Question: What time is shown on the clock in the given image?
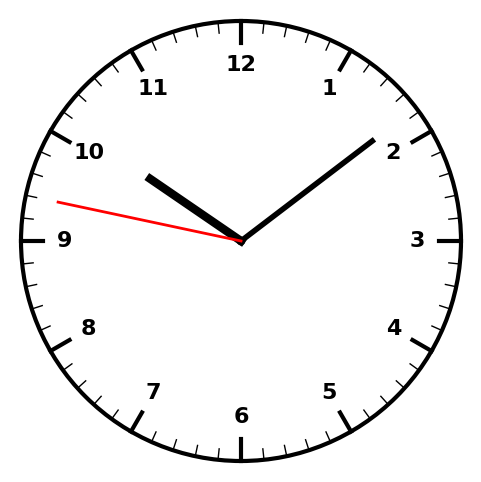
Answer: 10:08:47